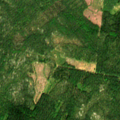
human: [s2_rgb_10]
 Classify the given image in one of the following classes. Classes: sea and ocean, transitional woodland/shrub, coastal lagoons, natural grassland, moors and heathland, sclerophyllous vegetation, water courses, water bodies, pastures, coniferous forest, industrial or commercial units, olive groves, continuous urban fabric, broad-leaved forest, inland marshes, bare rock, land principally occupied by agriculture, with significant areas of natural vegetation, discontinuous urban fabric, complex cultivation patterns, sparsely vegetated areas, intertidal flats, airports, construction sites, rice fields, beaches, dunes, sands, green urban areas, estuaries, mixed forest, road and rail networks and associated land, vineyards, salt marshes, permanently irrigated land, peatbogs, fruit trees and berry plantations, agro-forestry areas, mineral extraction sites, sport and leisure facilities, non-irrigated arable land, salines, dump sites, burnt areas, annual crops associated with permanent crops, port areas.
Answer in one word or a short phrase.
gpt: coniferous forest